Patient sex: M
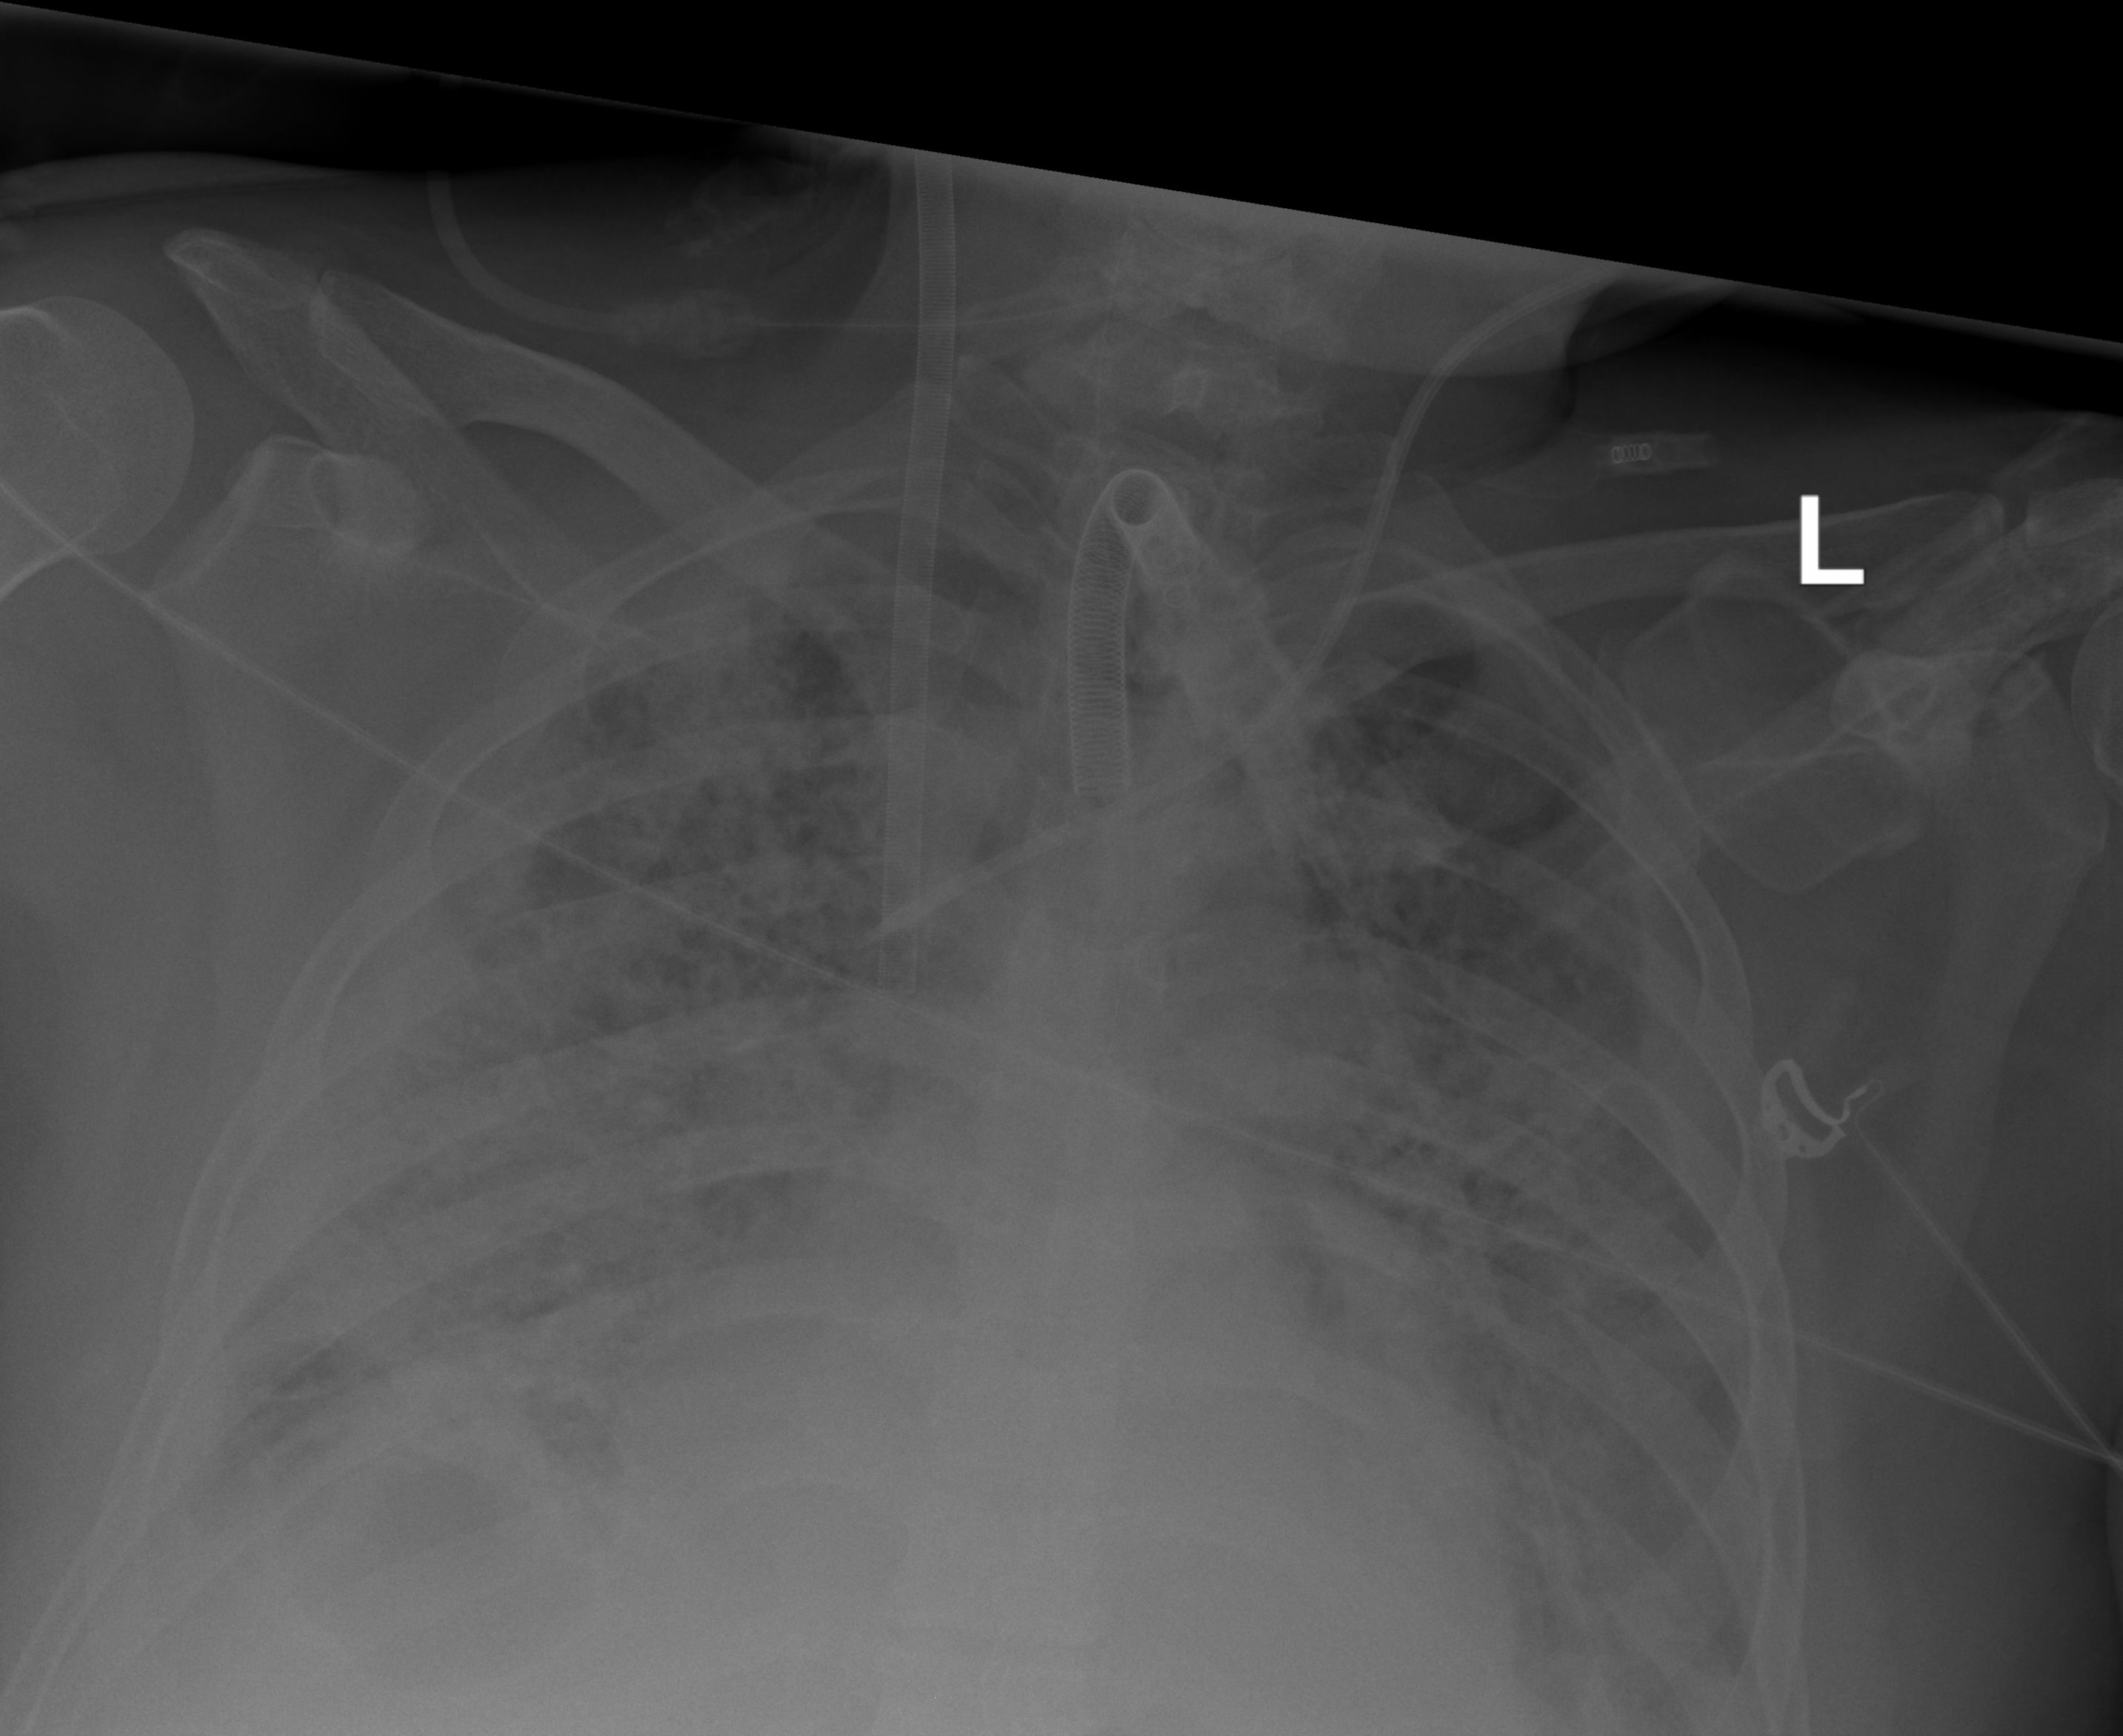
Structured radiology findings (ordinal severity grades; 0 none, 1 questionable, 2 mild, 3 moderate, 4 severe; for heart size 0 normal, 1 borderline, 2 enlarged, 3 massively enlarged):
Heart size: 1
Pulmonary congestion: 2
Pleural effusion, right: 3
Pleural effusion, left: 2
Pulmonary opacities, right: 4
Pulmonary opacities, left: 4
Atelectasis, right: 2
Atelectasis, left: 2